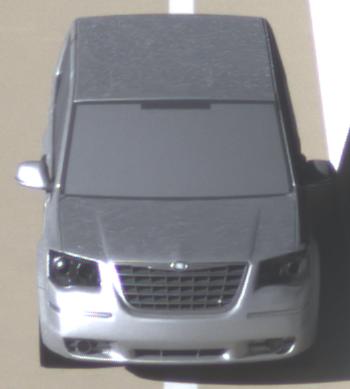
Make: Chrysler
Model: Grand Voyager 3.8
Detailed model: Grand Voyager
Model produced from: 2008/03
Model produced until: 2010/12
Doors: 5
Color: white
Road condition: dry road
Daytime: morning or afternoon
Contrast: high contrast